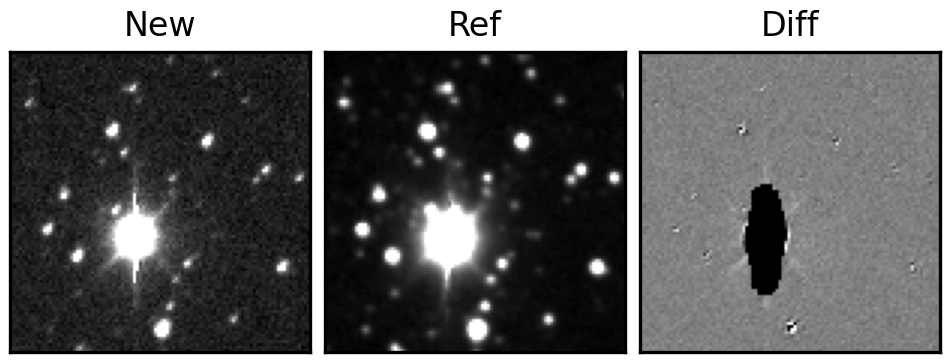
Label: bogus